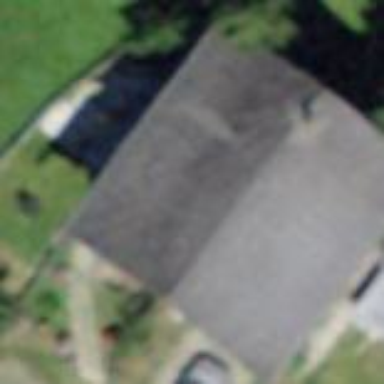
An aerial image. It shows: Simple and straightforward house.